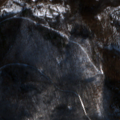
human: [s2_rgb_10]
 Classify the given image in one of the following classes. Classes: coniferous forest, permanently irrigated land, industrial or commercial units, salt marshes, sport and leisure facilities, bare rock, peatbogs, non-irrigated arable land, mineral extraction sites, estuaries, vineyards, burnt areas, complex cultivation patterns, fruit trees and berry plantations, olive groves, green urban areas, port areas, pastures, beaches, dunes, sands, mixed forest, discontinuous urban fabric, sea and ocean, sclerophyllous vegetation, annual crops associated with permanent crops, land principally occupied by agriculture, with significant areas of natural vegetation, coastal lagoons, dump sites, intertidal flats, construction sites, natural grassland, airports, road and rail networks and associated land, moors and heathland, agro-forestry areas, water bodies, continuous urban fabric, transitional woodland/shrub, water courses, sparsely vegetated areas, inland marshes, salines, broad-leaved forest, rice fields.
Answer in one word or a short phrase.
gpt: land principally occupied by agriculture, with significant areas of natural vegetation, broad-leaved forest, transitional woodland/shrub